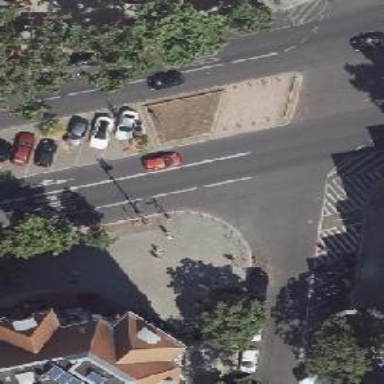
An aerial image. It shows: Unmarked crossing on footway.